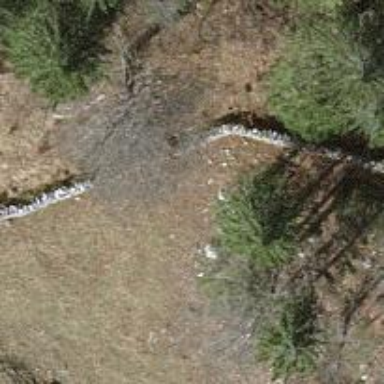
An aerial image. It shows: Wall barrier.